Question: would you know why the blue border does not show on the right side of my field? (field has a width of 100%) Many thanks <URL>

CSS:
'''
.wrapper {
position: relative;
display: block;
margin-right: auto;
margin-left: auto;
width: 1000px;
overflow: hidden;
}
.block {
padding: 20px;
background-clip: border-box;
box-sizing: border-box;
-webkit-box-shadow: 0 1px 2px rgba(0, 0, 0, 0.1);
-moz-box-shadow: 0 1px 2px rgba(0, 0, 0, 0.1);
box-shadow: 0 1px 2px rgba(0, 0, 0, 0.1);
overflow-y: auto;
overflow-x: hidden;
}
.block-left {
float: left;
box-sizing: border-box;
overflow: hidden;
width: 50%;
}
.block-right {
float: right;
overflow: hidden;
box-sizing: border-box;
width: 50%;
}
/*************************************************************
* CONTACT
*************************************************************/
.contact-form input[type=text] {
float: left;
width: 200px;
}
.contact-form input[type=email] {
float: right;
width: 200px;
}
.contact-form input[type=submit] {
float: right;
margin-top: 8px;
}
.contact-form textarea {
float: left;
margin-top: 20px;
margin-bottom: 10px;
width: 100%;
height: 70px;
overflow: auto;
}
/*************************************************************
/*************************************************************
* FORMS
*************************************************************/
form label {
cursor: pointer;
}
form textarea, form input[type=text], form input[type=password], form input[type=email] {
padding: 6px 8px;
border-top: 1px solid transparent;
border-right: 1px solid #d2d2d2;
border-bottom: 1px solid transparent;
border-left: 1px solid #d2d2d2;
background: #d5d5d5 url('../images/form-bg.png') left top repeat-x;
color: #7c7c7c;
font-family: 'Arial', sans-serif;
resize: none;
}
form input:focus, form textarea:focus {
outline: none;
border: 1px solid #0069BA;
background: #d5d5d5 none;
}
form input[type=submit] {
padding: 8px 50px;
border: 0;
background: #0064C4 url('../images/form-caret.png') right center no-repeat;
color: #fff;
text-transform: uppercase;
font-weight: normal;
font-size: 14px;
font-family: 'Arial', sans-serif;
cursor: pointer;
}
#addressbox {
position: relative;
padding: 10px 0px 0 10px;
margin-bottom: 20px;
}
#addressbox p {
line-height: 14px;
}
#contact li {
display: inline;
padding-right: 5px;
color: #333;
list-style: none;
font-weight: 500;
font-size: 13px;
}
#contact li a {
border-bottom: none;
color: #333;
text-decoration: none;
font-weight: 500;
font-size: 13px;
}
'''
HTML
'''
<div class="wrapper white-background">
<div class="block">
<div class="block-left">
<div id="addressbox">
<p><strong>fdsfsd</strong></p>
<p>3, rudsfdser</p>
<p> L53ddfsfurg)</p>
<ul id="contact" class="ul-none">
<li><i class="fa fa-phone blue"></i> +352 691 123.456</li>
<li><i class="fa fa-envelope blue"></i> <a href="javascript:sendAnnotatedMailTo('contact','bfdfs','dfsf','Contact via blondiau.lu','')">contact@fdsfdssd.lu</a></li>
<li><i class="fa fa-map-marker blue"></i><a href="http://goo.gl/I47" target="_blank"> Plan d'acces</a></li>
</ul>
<div class="contactarrow"><img src="images/contact-handwriting.png" alt="contact-handwriting" width="339" height="69"></div></div>
<!-- End DIV addressbox -->
</div>
<!-- End DIV block-left -->
<div class="block-right">
<!-- CONTACT FORM-->
<div class="contact-form">
<form id="contactfrm" method="post" class="clearfix">
<div class="clearfix">
<input id="name" name="name" placeholder="Nom" type="text" value="">
<input id="email" name="email" placeholder="Email" type="email" value="">
</div>
<textarea id="message" name="message" placeholder="Votre message et vos coordonnees"></textarea>
<input type="submit" value="Envoyer" name="submit">
<p class="success" style="display:none">Votre message a bien ete envoye! Merci</p>
<p class="error" style="display:none;">E-mail non valide et/ou message vide</p>
</form>
</div>
<!-- /.contact-form -->
'''
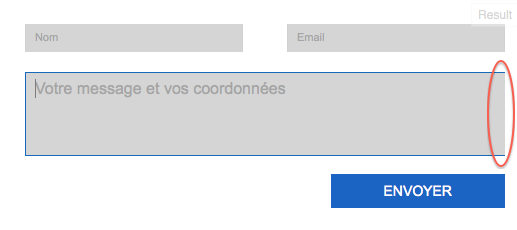
Answer: Because your 'textarea' is overflowing '.block-right' and since you are using 'overflow: hidden;' you cannot see the right part of your 'textarea', you may assign some fixed 'width' like
'''
.contact-form textarea {
float: left;
margin-top: 20px;
margin-bottom: 10px;
width: 462px;
height: 70px;
overflow: auto;
}
'''
<URL>
Or if you want to stick to 'width: 100%' than you will have to get rid of 'overflow: hidden;' from '.block-right'
<URL>
Also, you have a lot of CSS, which might not be useful, so code is very much messy in general.
---
Also, just noticed, you are using 'box-sizing' property but you are not using the prefixed properties, so it will fail in many browsers, so use them
'''
.block {
padding: 20px;
background-clip: border-box;
-moz-box-sizing: border-box;
-webkit-box-sizing: border-box;
box-sizing: border-box;
/* Other Properties */
}
'''
<URL>